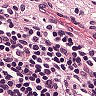
Metastatic tissue present: no